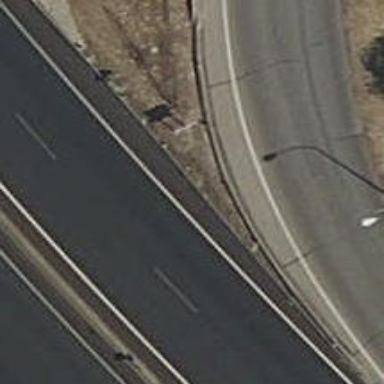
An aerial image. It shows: Guard rail.